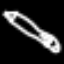
Label: pencil